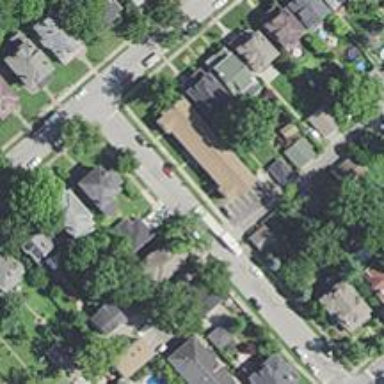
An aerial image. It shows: Alley classified as service road.